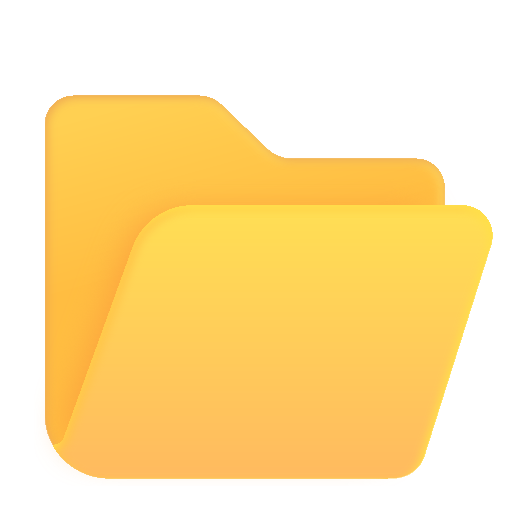
open file folder color